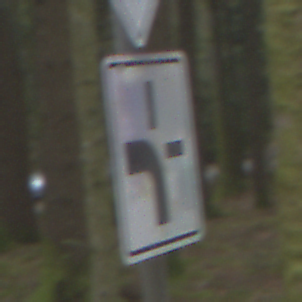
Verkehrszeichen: VerlaufVorfahrtsstrasse1
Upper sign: Vorfahrtsstrasse
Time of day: Midday
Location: Outdoor (Nature)
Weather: Overcast
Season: NotSpecified
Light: Natural